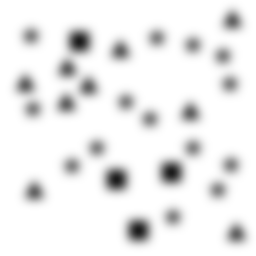
Squares: 4
Triangles: 9
Stars: 14
Total shapes: 27